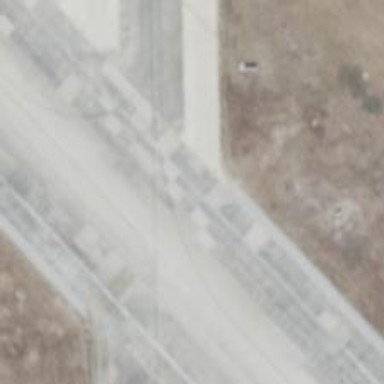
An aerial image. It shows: Asphalt taxiway at the airport.